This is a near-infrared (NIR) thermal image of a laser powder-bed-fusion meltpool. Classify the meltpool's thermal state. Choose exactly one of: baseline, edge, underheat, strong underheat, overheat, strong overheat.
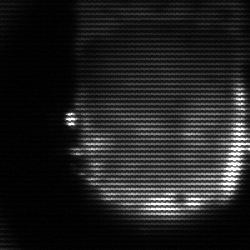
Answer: baseline